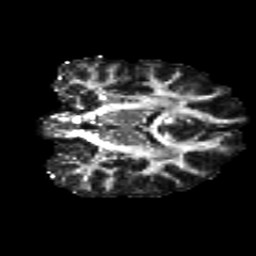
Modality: FA
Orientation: coronal
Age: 29
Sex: male
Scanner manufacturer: siemens
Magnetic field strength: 3 T
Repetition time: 8.8 s
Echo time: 0.085 s